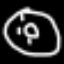
Label: donut